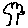
Label: tree